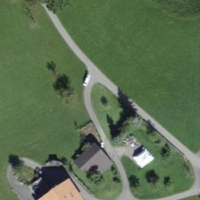
EUNIS habitat code: 24
Species observed at this site:
Bromus hordeaceus